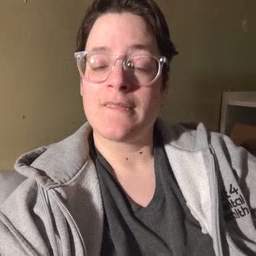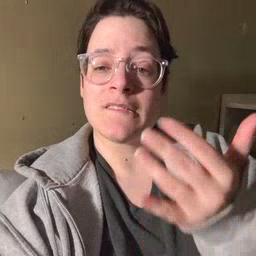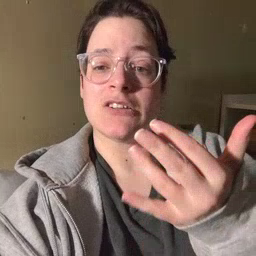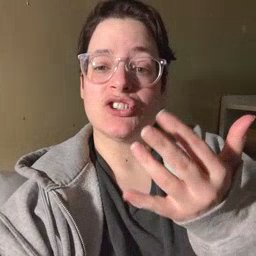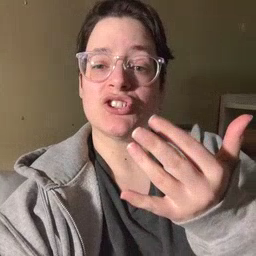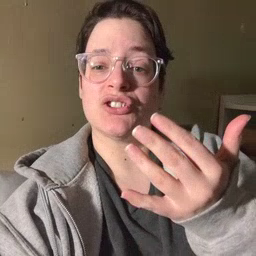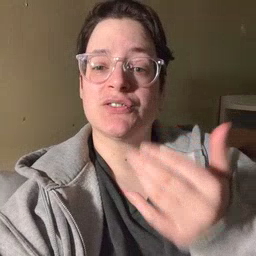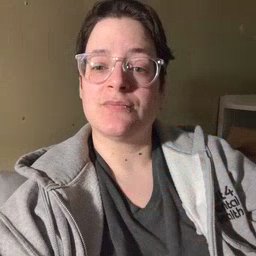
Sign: finger